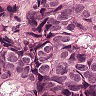
Metastatic tissue present: yes